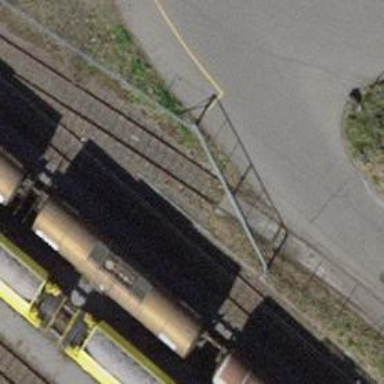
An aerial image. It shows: Single-track spur railway line.